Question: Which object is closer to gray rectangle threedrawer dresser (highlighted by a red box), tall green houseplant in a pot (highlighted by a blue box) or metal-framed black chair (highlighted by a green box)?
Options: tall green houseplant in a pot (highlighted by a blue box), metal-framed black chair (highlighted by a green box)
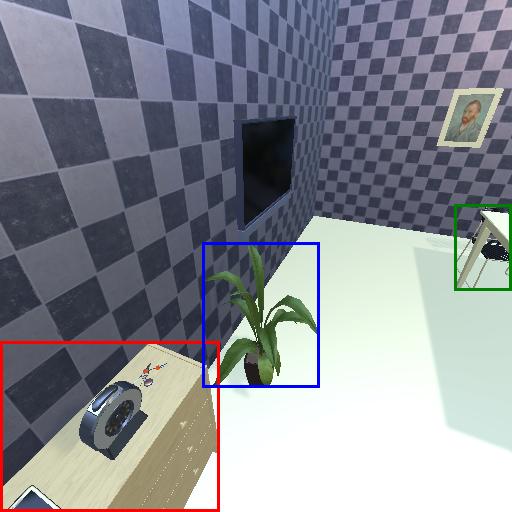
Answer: tall green houseplant in a pot (highlighted by a blue box)